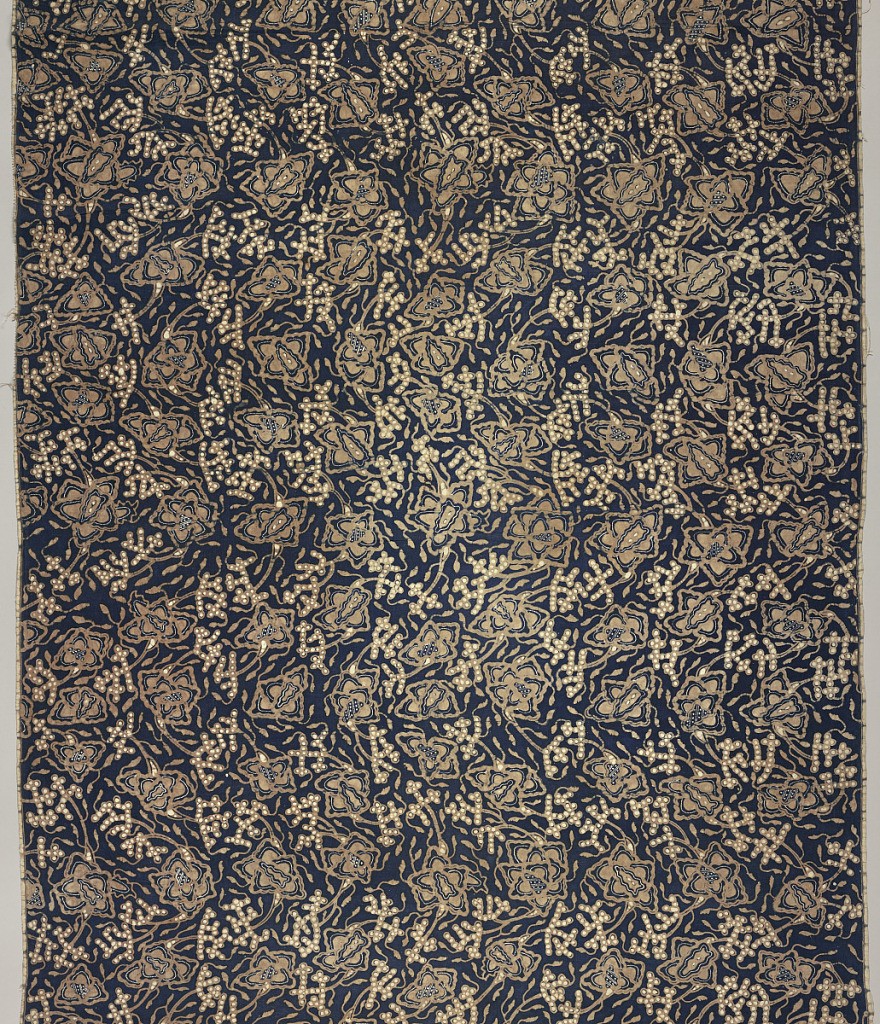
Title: Kain panjang (long sarong)
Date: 1850–99
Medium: cotton Technique: wax resist dyeing (batik) on plain weave
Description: A long sarong (kain panjang) with a blue ground and design in brown and white. All-over floral motifs with vine or tendril design.